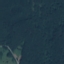
Label: Forest